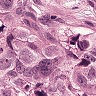
Metastatic tissue present: yes